Question: I have a multiple set of buttons which are clicked to show that they are selected.I have already successfully achieved that.But the problem is the buttons rise again after mouse up.
I need the buttons to stay pressed after the mouse leaves them.
### Screenshot :

### Code :
'''
.button {
position: absolute;
top: 100px;
left: 200px;
display: inline-block;
margin: 0 auto;
-webkit-border-radius: 10px;
-webkit-box-shadow: 0px 3px rgba(128, 128, 128, 1),
/* gradient effects */
0px 4px rgba(118, 118, 118, 1), 0px 5px rgba(108, 108, 108, 1), 0px 6px rgba(98, 98, 98, 1), 0px 7px rgba(88, 88, 88, 1), 0px 8px rgba(78, 78, 78, 1), 0px 14px 6px -1px rgba(128, 128, 128, 1);
/* shadow */
-webkit-transition: -webkit-box-shadow .1s ease-in-out;
}
.button span {
background-color: #E8E8E8;
background-image:
/* gloss gradient */
-webkit-gradient(linear, left bottom, left top, color-stop(50%, rgba(255, 255, 255, 0)), color-stop(50%, rgba(255, 255, 255, 0.3)), color-stop(100%, rgba(255, 255, 255, 0.2))),
/* dark outside gradient */
-webkit-gradient(linear, left top, right top, color-stop(0%, rgba(210, 210, 210, 0.3)), color-stop(20%, rgba(210, 210, 210, 0)), color-stop(80%, rgba(210, 210, 210, 0)), color-stop(100%, rgba(210, 210, 210, 0.3))),
/* light inner gradient */
-webkit-gradient(linear, left top, right top, color-stop(0%, rgba(255, 255, 255, 0)), color-stop(20%, rgba(255, 255, 255, 0.5)), color-stop(80%, rgba(255, 255, 255, 0.5)), color-stop(100%, rgba(255, 255, 255, 0))),
/* diagonal line pattern */
-webkit-gradient(linear, 0% 100%, 100% 0%, color-stop(0%, rgba(255, 255, 255, 0)), color-stop(40%, rgba(255, 255, 255, 0)), color-stop(40%, #D2D2D1), color-stop(60%, #D2D2D1), color-stop(60%, rgba(255, 255, 255, 0)), color-stop(100%, rgba(255, 255, 255, 0)));
-webkit-box-shadow: 0px -1px #fff,
/* top highlight */
0px 1px 1px #FFFFFF;
/* bottom edge */
-webkit-background-size: 100%, 100%, 100%, 4px 4px;
-webkit-border-radius: 10px;
-webkit-transition: -webkit-transform .1s ease-in-out;
display: inline-block;
padding: 10px 40px 10px 40px;
color: #3A474D;
text-transform: uppercase;
font-family: 'TradeGothicLTStd-BdCn20', 'PT Sans Narrow';
font-weight: 700;
font-size: 32px;
text-shadow: 0px 1px #fff, 0px -1px #262F33;
}
.button span:hover {
color: #AEBF3B;
text-shadow: 0px -1px #97A63A;
cursor: pointer;
}
.button:active {
-webkit-box-shadow: 0px 3px rgba(128, 128, 128, 1), 0px 4px rgba(118, 118, 118, 1), 0px 5px rgba(108, 108, 108, 1), 0px 6px rgba(98, 98, 98, 1), 0px 7px rgba(88, 88, 88, 1), 0px 8px rgba(78, 78, 78, 1), 0px 10px 2px 0px rgba(128, 128, 128, .6);
/* shadow */
}
.button:active span {
-webkit-transform: translate(0, 5px);
/* depth of button press */
}
.button span:after {
content: ">";
display: block;
width: 10px;
height: 10px;
position: absolute;
right: 14px;
top: 12px;
font-family: 'Cabin';
font-weight: 700;
color: #AEBF3B;
text-shadow: 0px 1px #fff, 0px -1px #97A63A;
font-size: 26px;
}
'''
'''
<link href="http://fonts.googleapis.com/css?family=Cabin:400,500,600,bold" rel="stylesheet" type="text/css">
<link href="http://fonts.googleapis.com/css?family=PT+Sans+Narrow:regular,bold" rel="stylesheet" type="text/css">
<a class="button">
<span>select me </span>
</a>
'''
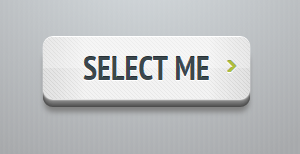
Answer: You can find the full code below for a version based on jQuery, one based on vanilla JS and one using only HTML & CSS to achieve the desired effect.
You can also play around with the code at the following Fiddles:
- <URL>
---
# jQuery version :
'''
<link href="http://fonts.googleapis.com/css?family=Cabin:400,500,600,bold" rel="stylesheet" type="text/css">
<link href="http://fonts.googleapis.com/css?family=PT+Sans+Narrow:regular,bold" rel="stylesheet" type="text/css">
<a class="button">
<span>select me </span>
</a>
'''
'''
.button {
position: absolute;
top: 100px;
left: 200px;
display: inline-block;
margin: 0 auto;
-webkit-border-radius: 10px;
-webkit-box-shadow: 0px 3px rgba(128, 128, 128, 1),
/* gradient effects */
0px 4px rgba(118, 118, 118, 1), 0px 5px rgba(108, 108, 108, 1), 0px 6px rgba(98, 98, 98, 1), 0px 7px rgba(88, 88, 88, 1), 0px 8px rgba(78, 78, 78, 1), 0px 14px 6px -1px rgba(128, 128, 128, 1);
/* shadow */
-webkit-transition: -webkit-box-shadow .1s ease-in-out;
}
.button span {
background-color: #E8E8E8;
background-image:
/* gloss gradient */
-webkit-gradient(linear, left bottom, left top, color-stop(50%, rgba(255, 255, 255, 0)), color-stop(50%, rgba(255, 255, 255, 0.3)), color-stop(100%, rgba(255, 255, 255, 0.2))),
/* dark outside gradient */
-webkit-gradient(linear, left top, right top, color-stop(0%, rgba(210, 210, 210, 0.3)), color-stop(20%, rgba(210, 210, 210, 0)), color-stop(80%, rgba(210, 210, 210, 0)), color-stop(100%, rgba(210, 210, 210, 0.3))),
/* light inner gradient */
-webkit-gradient(linear, left top, right top, color-stop(0%, rgba(255, 255, 255, 0)), color-stop(20%, rgba(255, 255, 255, 0.5)), color-stop(80%, rgba(255, 255, 255, 0.5)), color-stop(100%, rgba(255, 255, 255, 0))),
/* diagonal line pattern */
-webkit-gradient(linear, 0% 100%, 100% 0%, color-stop(0%, rgba(255, 255, 255, 0)), color-stop(40%, rgba(255, 255, 255, 0)), color-stop(40%, #D2D2D1), color-stop(60%, #D2D2D1), color-stop(60%, rgba(255, 255, 255, 0)), color-stop(100%, rgba(255, 255, 255, 0)));
-webkit-box-shadow: 0px -1px #fff,
/* top highlight */
0px 1px 1px #FFFFFF;
/* bottom edge */
-webkit-background-size: 100%, 100%, 100%, 4px 4px;
-webkit-border-radius: 10px;
-webkit-transition: -webkit-transform .1s ease-in-out;
display: inline-block;
padding: 10px 40px 10px 40px;
color: #3A474D;
text-transform: uppercase;
font-family: 'TradeGothicLTStd-BdCn20', 'PT Sans Narrow';
font-weight: 700;
font-size: 32px;
text-shadow: 0px 1px #fff, 0px -1px #262F33;
}
.button span:hover {
color: #AEBF3B;
text-shadow: 0px -1px #97A63A;
cursor: pointer;
}
.button.pressed {
-webkit-box-shadow: 0px 3px rgba(128, 128, 128, 1), 0px 4px rgba(118, 118, 118, 1), 0px 5px rgba(108, 108, 108, 1), 0px 6px rgba(98, 98, 98, 1), 0px 7px rgba(88, 88, 88, 1), 0px 8px rgba(78, 78, 78, 1), 0px 10px 2px 0px rgba(128, 128, 128, .6);
/* shadow */
}
.button.pressed span {
-webkit-transform: translate(0, 5px);
/* depth of button press */
}
.button span:after {
content: ">";
display: block;
width: 10px;
height: 10px;
position: absolute;
right: 14px;
top: 12px;
font-family: 'Cabin';
font-weight: 700;
color: #AEBF3B;
text-shadow: 0px 1px #fff, 0px -1px #97A63A;
font-size: 26px;
}
'''
'''
$('.button').click(function(){
$(this).toggleClass('pressed');
});
'''
---
# JS version without jQuery :
'''
<link href="http://fonts.googleapis.com/css?family=Cabin:400,500,600,bold" rel="stylesheet" type="text/css">
<link href="http://fonts.googleapis.com/css?family=PT+Sans+Narrow:regular,bold" rel="stylesheet" type="text/css">
<a class="button">
<span>select me </span>
</a>
'''
'''
.button {
position: absolute;
top: 100px;
left: 200px;
display: inline-block;
margin: 0 auto;
-webkit-border-radius: 10px;
-webkit-box-shadow: 0px 3px rgba(128, 128, 128, 1),
/* gradient effects */
0px 4px rgba(118, 118, 118, 1), 0px 5px rgba(108, 108, 108, 1), 0px 6px rgba(98, 98, 98, 1), 0px 7px rgba(88, 88, 88, 1), 0px 8px rgba(78, 78, 78, 1), 0px 14px 6px -1px rgba(128, 128, 128, 1);
/* shadow */
-webkit-transition: -webkit-box-shadow .1s ease-in-out;
}
.button span {
background-color: #E8E8E8;
background-image:
/* gloss gradient */
-webkit-gradient(linear, left bottom, left top, color-stop(50%, rgba(255, 255, 255, 0)), color-stop(50%, rgba(255, 255, 255, 0.3)), color-stop(100%, rgba(255, 255, 255, 0.2))),
/* dark outside gradient */
-webkit-gradient(linear, left top, right top, color-stop(0%, rgba(210, 210, 210, 0.3)), color-stop(20%, rgba(210, 210, 210, 0)), color-stop(80%, rgba(210, 210, 210, 0)), color-stop(100%, rgba(210, 210, 210, 0.3))),
/* light inner gradient */
-webkit-gradient(linear, left top, right top, color-stop(0%, rgba(255, 255, 255, 0)), color-stop(20%, rgba(255, 255, 255, 0.5)), color-stop(80%, rgba(255, 255, 255, 0.5)), color-stop(100%, rgba(255, 255, 255, 0))),
/* diagonal line pattern */
-webkit-gradient(linear, 0% 100%, 100% 0%, color-stop(0%, rgba(255, 255, 255, 0)), color-stop(40%, rgba(255, 255, 255, 0)), color-stop(40%, #D2D2D1), color-stop(60%, #D2D2D1), color-stop(60%, rgba(255, 255, 255, 0)), color-stop(100%, rgba(255, 255, 255, 0)));
-webkit-box-shadow: 0px -1px #fff,
/* top highlight */
0px 1px 1px #FFFFFF;
/* bottom edge */
-webkit-background-size: 100%, 100%, 100%, 4px 4px;
-webkit-border-radius: 10px;
-webkit-transition: -webkit-transform .1s ease-in-out;
display: inline-block;
padding: 10px 40px 10px 40px;
color: #3A474D;
text-transform: uppercase;
font-family: 'TradeGothicLTStd-BdCn20', 'PT Sans Narrow';
font-weight: 700;
font-size: 32px;
text-shadow: 0px 1px #fff, 0px -1px #262F33;
}
.button span:hover {
color: #AEBF3B;
text-shadow: 0px -1px #97A63A;
cursor: pointer;
}
.button.pressed {
-webkit-box-shadow: 0px 3px rgba(128, 128, 128, 1), 0px 4px rgba(118, 118, 118, 1), 0px 5px rgba(108, 108, 108, 1), 0px 6px rgba(98, 98, 98, 1), 0px 7px rgba(88, 88, 88, 1), 0px 8px rgba(78, 78, 78, 1), 0px 10px 2px 0px rgba(128, 128, 128, .6);
/* shadow */
}
.button.pressed span {
-webkit-transform: translate(0, 5px);
/* depth of button press */
}
.button span:after {
content: ">";
display: block;
width: 10px;
height: 10px;
position: absolute;
right: 14px;
top: 12px;
font-family: 'Cabin';
font-weight: 700;
color: #AEBF3B;
text-shadow: 0px 1px #fff, 0px -1px #97A63A;
font-size: 26px;
}
'''
'''
var buttons = document.getElementsByClassName("button");
[].forEach.call(buttons, function(button) {
button.addEventListener("click", function(e) {
this.classList.toggle('pressed');
});
});
'''
---
# HTML/CSS only version :
'''
<link href="http://fonts.googleapis.com/css?family=Cabin:400,500,600,bold" rel="stylesheet" type="text/css">
<link href="http://fonts.googleapis.com/css?family=PT+Sans+Narrow:regular,bold" rel="stylesheet" type="text/css">
<button class="button">
<input type="checkbox" id="selectme" />
<span>
<label for="selectme">select me </label>
</span>
</button>
'''
'''
.button {
margin-left: -5000px;
}
.button span {
position: absolute;
top: 100px;
left: 200px;
display: inline-block;
margin: 0 auto;
-webkit-border-radius: 10px;
-webkit-box-shadow: 0px 3px rgba(128, 128, 128, 1),
/* gradient effects */
0px 4px rgba(118, 118, 118, 1), 0px 5px rgba(108, 108, 108, 1), 0px 6px rgba(98, 98, 98, 1), 0px 7px rgba(88, 88, 88, 1), 0px 8px rgba(78, 78, 78, 1), 0px 14px 6px -1px rgba(128, 128, 128, 1);
/* shadow */
-webkit-transition: -webkit-box-shadow .1s ease-in-out;
}
.button label {
background-color: #E8E8E8;
background-image:
/* gloss gradient */
-webkit-gradient(linear, left bottom, left top, color-stop(50%, rgba(255, 255, 255, 0)), color-stop(50%, rgba(255, 255, 255, 0.3)), color-stop(100%, rgba(255, 255, 255, 0.2))),
/* dark outside gradient */
-webkit-gradient(linear, left top, right top, color-stop(0%, rgba(210, 210, 210, 0.3)), color-stop(20%, rgba(210, 210, 210, 0)), color-stop(80%, rgba(210, 210, 210, 0)), color-stop(100%, rgba(210, 210, 210, 0.3))),
/* light inner gradient */
-webkit-gradient(linear, left top, right top, color-stop(0%, rgba(255, 255, 255, 0)), color-stop(20%, rgba(255, 255, 255, 0.5)), color-stop(80%, rgba(255, 255, 255, 0.5)), color-stop(100%, rgba(255, 255, 255, 0))),
/* diagonal line pattern */
-webkit-gradient(linear, 0% 100%, 100% 0%, color-stop(0%, rgba(255, 255, 255, 0)), color-stop(40%, rgba(255, 255, 255, 0)), color-stop(40%, #D2D2D1), color-stop(60%, #D2D2D1), color-stop(60%, rgba(255, 255, 255, 0)), color-stop(100%, rgba(255, 255, 255, 0)));
-webkit-box-shadow: 0px -1px #fff,
/* top highlight */
0px 1px 1px #FFFFFF;
/* bottom edge */
-webkit-background-size: 100%, 100%, 100%, 4px 4px;
-webkit-border-radius: 10px;
-webkit-transition: -webkit-transform .1s ease-in-out;
display: inline-block;
padding: 10px 40px 10px 40px;
color: #3A474D;
text-transform: uppercase;
font-family: 'TradeGothicLTStd-BdCn20', 'PT Sans Narrow';
font-weight: 700;
font-size: 32px;
text-shadow: 0px 1px #fff, 0px -1px #262F33;
}
.button label:hover {
color: #AEBF3B;
text-shadow: 0px -1px #97A63A;
cursor: pointer;
}
.button input:checked + span {
-webkit-box-shadow: 0px 3px rgba(128, 128, 128, 1), 0px 4px rgba(118, 118, 118, 1), 0px 5px rgba(108, 108, 108, 1), 0px 6px rgba(98, 98, 98, 1), 0px 7px rgba(88, 88, 88, 1), 0px 8px rgba(78, 78, 78, 1), 0px 10px 2px 0px rgba(128, 128, 128, .6);
/* shadow */
}
.button input:checked + span label {
-webkit-transform: translate(0, 5px);
/* depth of button press */
}
.button label:after {
content: ">";
display: block;
width: 10px;
height: 10px;
position: absolute;
right: 14px;
top: 12px;
font-family: 'Cabin';
font-weight: 700;
color: #AEBF3B;
text-shadow: 0px 1px #fff, 0px -1px #97A63A;
font-size: 26px;
}
'''
'''
/* CSS only means that no JS code is required at all! */
'''